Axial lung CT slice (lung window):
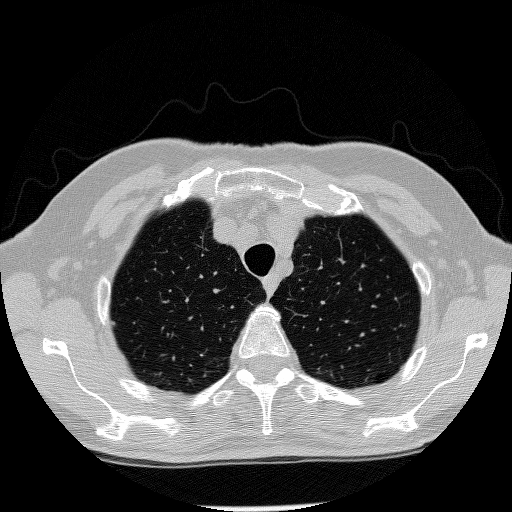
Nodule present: no